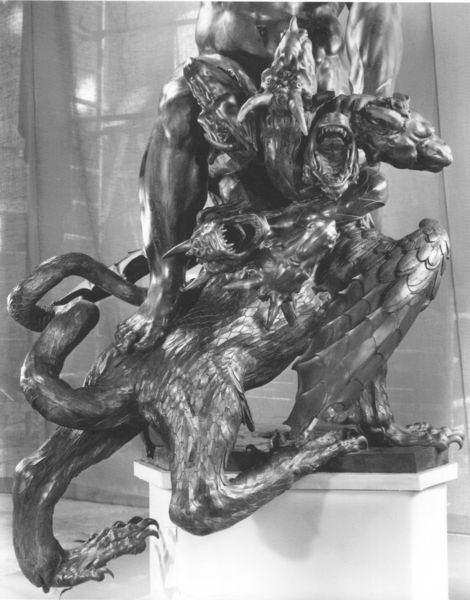
Titel: Herkulesbrunnen in Augsburg
Künstler: Adriaen de Vries
Standort: Augsburg (EU - D - B)
Schlagwörter: flügel, kampf, ausschnitt, köpfe, tier, federn, sockel, schuppen, skulptur, schwanz, bein, gewalt, detail, bronze, plastik, foto, fotografie, fuss, schwarzweiß, krallen, vitrine, zähne, teufel, maul, siegfried, hörner, ungeheuer, drachen, drache, drachentöter, georg, bronzeplastik, klauen, klaue, skultpur, unübersichtlich, schwant, figurengruppe, gehörnt, bestie